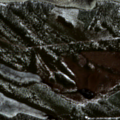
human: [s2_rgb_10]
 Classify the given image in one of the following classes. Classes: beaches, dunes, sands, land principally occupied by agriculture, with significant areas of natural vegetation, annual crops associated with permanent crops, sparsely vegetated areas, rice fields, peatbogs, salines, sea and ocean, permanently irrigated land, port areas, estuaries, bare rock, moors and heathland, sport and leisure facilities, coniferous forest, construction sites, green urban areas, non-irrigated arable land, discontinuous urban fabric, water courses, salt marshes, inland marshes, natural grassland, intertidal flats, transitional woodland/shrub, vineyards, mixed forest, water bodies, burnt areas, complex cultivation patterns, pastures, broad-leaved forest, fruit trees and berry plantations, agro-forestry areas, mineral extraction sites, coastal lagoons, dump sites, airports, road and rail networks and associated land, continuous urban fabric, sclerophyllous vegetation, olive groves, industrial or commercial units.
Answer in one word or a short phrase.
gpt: coniferous forest, transitional woodland/shrub, water bodies